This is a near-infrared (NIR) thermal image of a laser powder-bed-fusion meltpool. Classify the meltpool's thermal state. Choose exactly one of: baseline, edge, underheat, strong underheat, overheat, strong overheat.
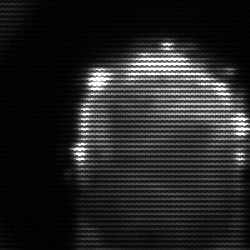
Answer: baseline